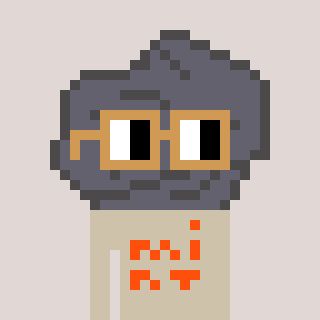
a pixel art character with square brown glasses, a rock-shaped head and a bege-colored body on a warm background